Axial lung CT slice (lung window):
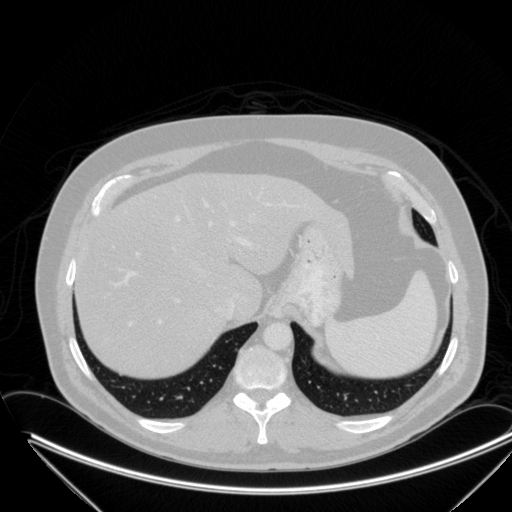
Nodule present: no